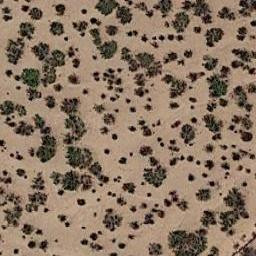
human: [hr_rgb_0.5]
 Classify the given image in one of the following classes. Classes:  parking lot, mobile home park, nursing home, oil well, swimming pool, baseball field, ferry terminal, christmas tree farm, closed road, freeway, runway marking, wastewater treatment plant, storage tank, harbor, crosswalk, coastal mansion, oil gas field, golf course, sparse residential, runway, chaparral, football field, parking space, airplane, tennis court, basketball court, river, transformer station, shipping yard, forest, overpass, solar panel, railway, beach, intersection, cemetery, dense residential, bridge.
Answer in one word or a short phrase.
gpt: chaparral